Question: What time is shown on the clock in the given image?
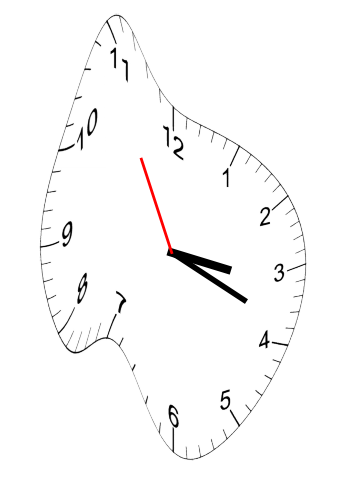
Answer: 03:18:55